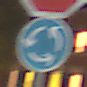
Verkehrszeichen: Kreisverkehr
Zusatzzeichen oben: Stop
Umgebung: Outdoor, Urban
Tageszeit: Night
Wetter: Clear
Licht: Artificial
Jahreszeit: NotSpecified
Kontrast: HighContrast